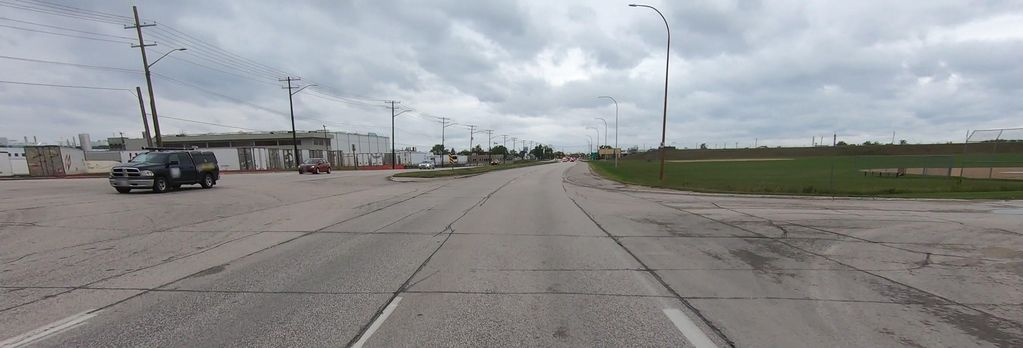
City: winnipeg